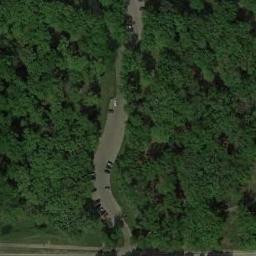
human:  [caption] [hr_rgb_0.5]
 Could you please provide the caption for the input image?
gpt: There is a road goes through the forest .

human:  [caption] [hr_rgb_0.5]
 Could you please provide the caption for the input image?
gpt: A curved road passes through the dense forest .

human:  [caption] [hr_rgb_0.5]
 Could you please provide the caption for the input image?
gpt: There are some crisscross paths on this land .

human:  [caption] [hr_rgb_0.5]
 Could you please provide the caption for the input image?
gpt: The forest has a lot of dense dark green trees and a road goes through the forest .

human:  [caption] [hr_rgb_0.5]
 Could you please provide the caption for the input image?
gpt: A winding road passes through a green forest .